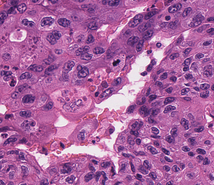
Tumor epithelial tissue: yes
Tumor-associated stroma tissue: no
Normal tissue: no